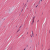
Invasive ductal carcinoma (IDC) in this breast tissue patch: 0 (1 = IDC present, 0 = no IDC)